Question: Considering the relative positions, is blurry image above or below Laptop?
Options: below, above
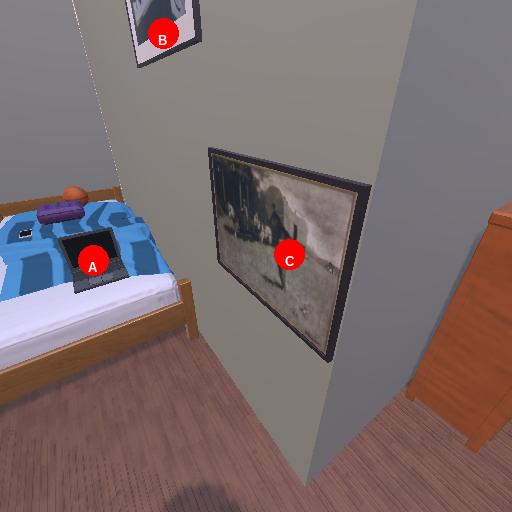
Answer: below